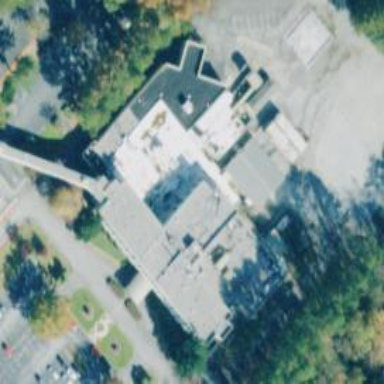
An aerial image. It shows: Hospital providing healthcare services.